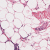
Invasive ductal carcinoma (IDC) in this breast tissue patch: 1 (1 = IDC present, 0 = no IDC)